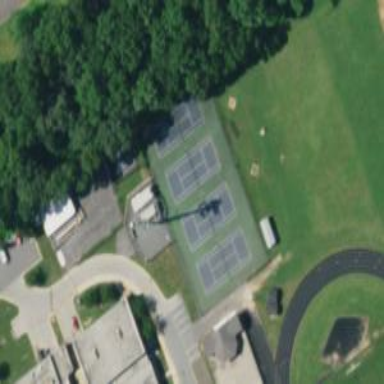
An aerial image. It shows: Tennis court with hard court surface on pitch designated for leisure land.